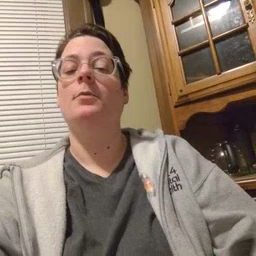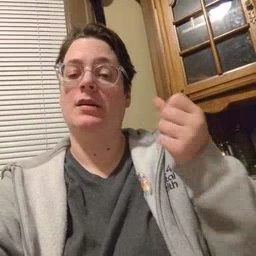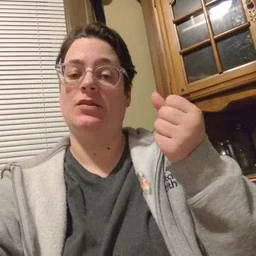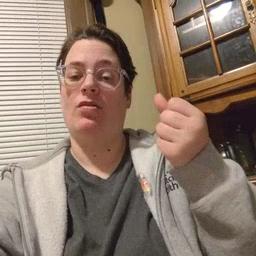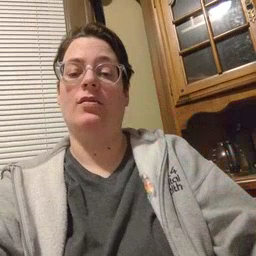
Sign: milk